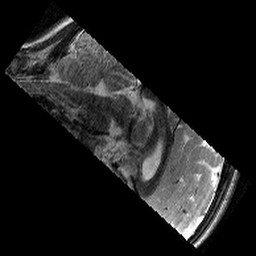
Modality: T2w
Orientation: sagittal
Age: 12
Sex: female
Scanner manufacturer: siemens
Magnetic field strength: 3 T
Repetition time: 9.23 s
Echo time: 0.067 s